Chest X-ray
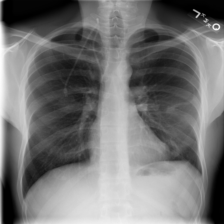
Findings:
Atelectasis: negative
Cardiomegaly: negative
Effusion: positive
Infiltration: negative
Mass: negative
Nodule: positive
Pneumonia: negative
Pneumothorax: negative
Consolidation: negative
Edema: negative
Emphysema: negative
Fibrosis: negative
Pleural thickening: negative
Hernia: negative